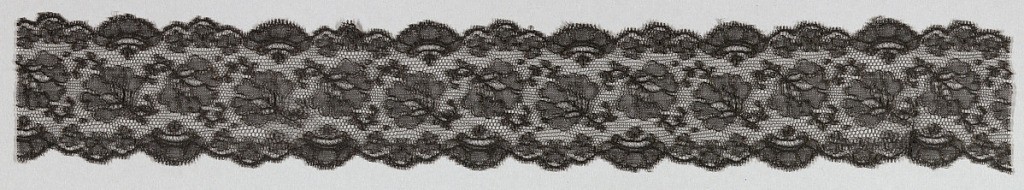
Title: Fragment
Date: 1850–99
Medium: silk Technique: machine made
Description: Black lace band with design of detached flowers and scallops on both edges.